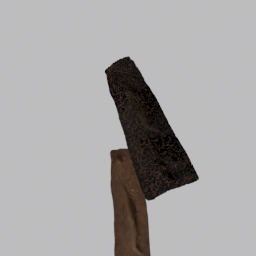
Label: nature